Interaction volume radius: 10 \u00c5
Interaction volume height: 25 \u00c5
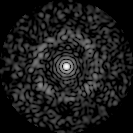
Disorder parameter: 0.8198